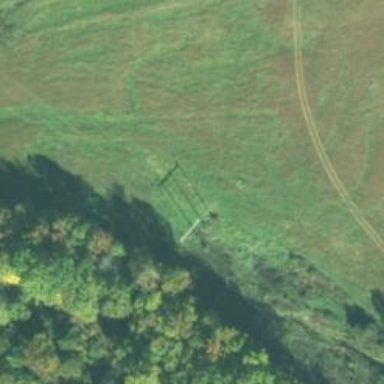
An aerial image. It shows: H-frame designed tower for power lines.